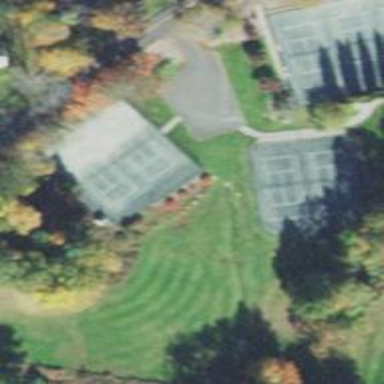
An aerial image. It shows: Clay tennis court in leisure land pitch.